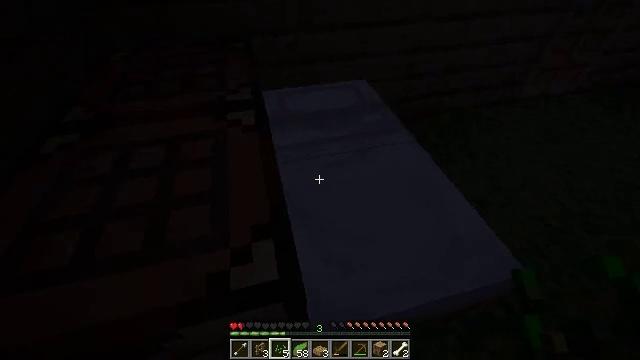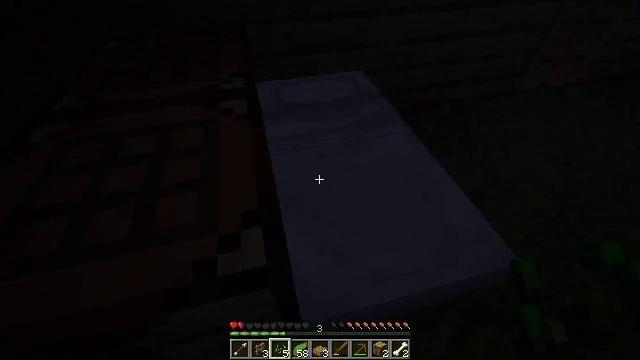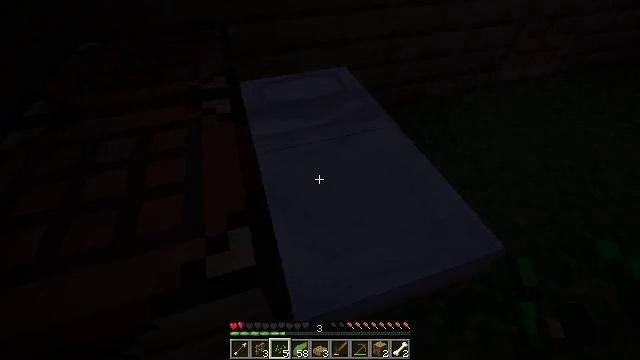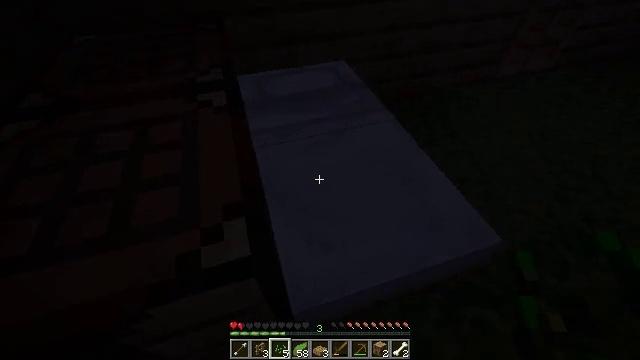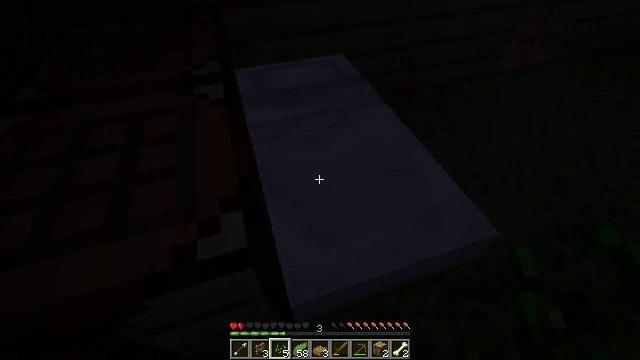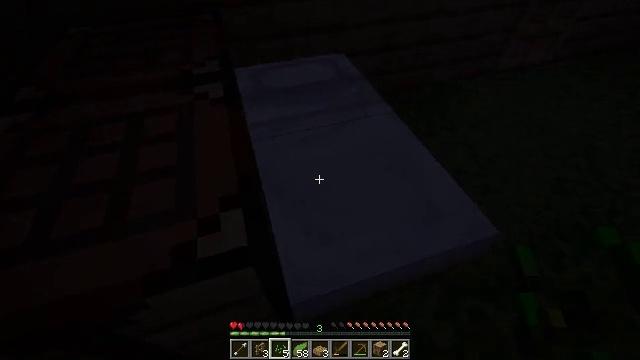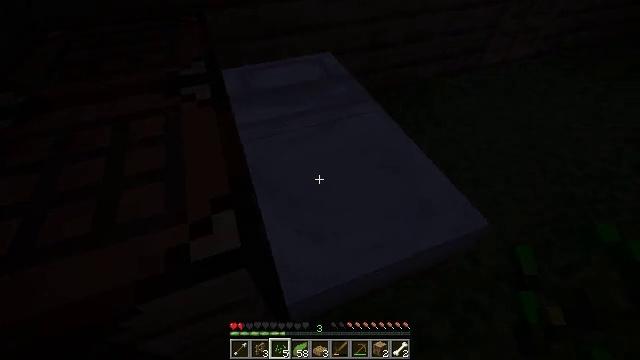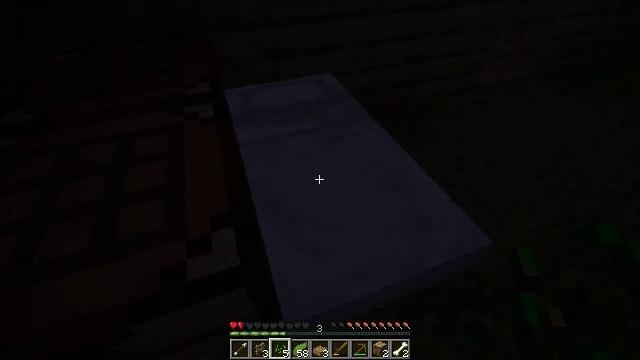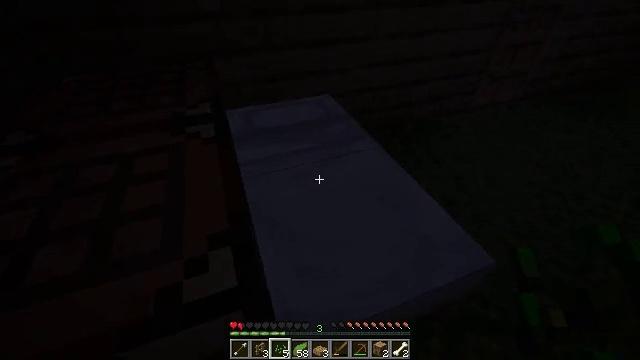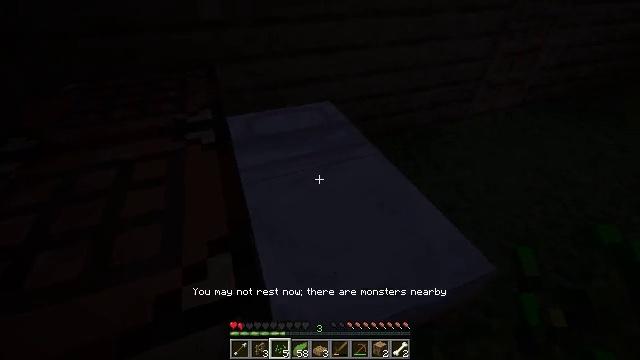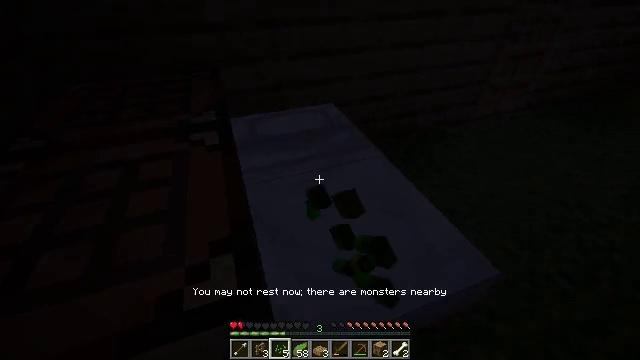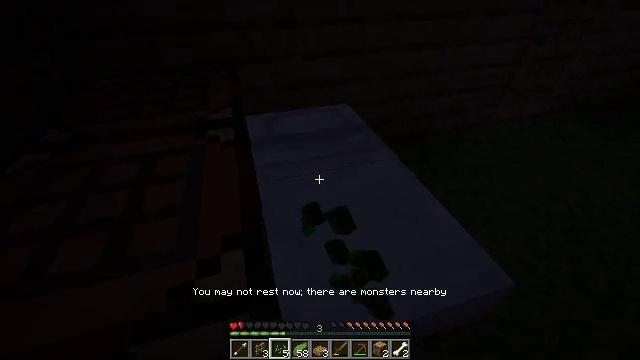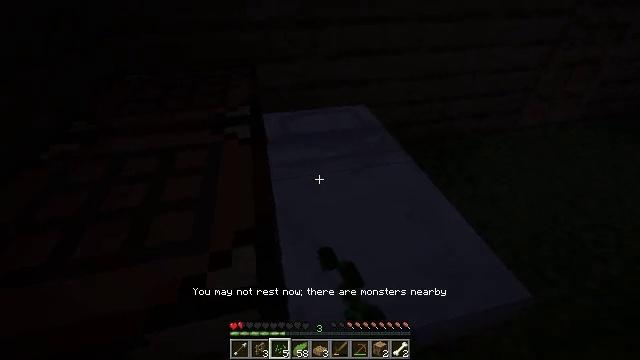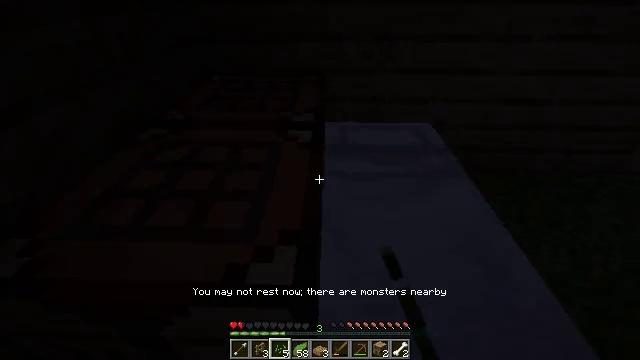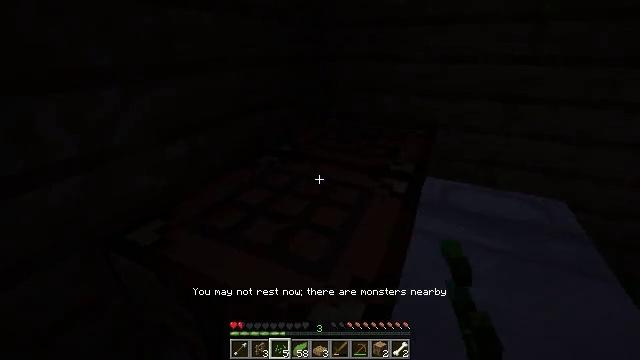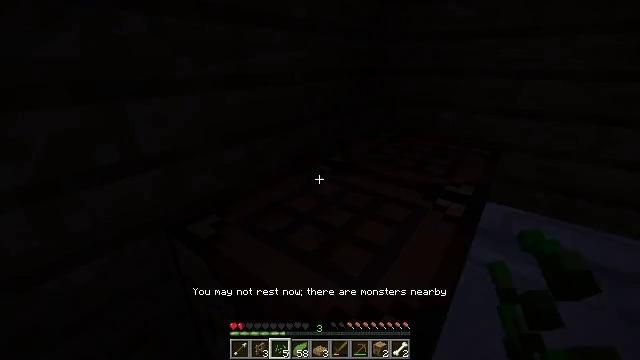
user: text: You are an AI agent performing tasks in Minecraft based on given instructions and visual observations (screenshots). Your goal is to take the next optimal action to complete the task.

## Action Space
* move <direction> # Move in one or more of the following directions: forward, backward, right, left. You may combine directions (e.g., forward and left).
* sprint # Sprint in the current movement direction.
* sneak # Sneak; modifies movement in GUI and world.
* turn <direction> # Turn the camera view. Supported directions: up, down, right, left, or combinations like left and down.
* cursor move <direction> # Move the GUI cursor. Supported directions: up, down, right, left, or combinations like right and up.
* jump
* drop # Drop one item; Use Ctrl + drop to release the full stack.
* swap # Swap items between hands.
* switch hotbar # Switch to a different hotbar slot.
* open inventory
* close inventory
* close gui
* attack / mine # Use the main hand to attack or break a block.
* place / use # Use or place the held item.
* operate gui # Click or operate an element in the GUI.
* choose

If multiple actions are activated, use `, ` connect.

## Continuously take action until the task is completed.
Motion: motion action
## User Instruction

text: Combat the zombie.
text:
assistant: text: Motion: turn down
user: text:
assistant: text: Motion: turn right
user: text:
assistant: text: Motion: no_op
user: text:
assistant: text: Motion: turn down, use / place
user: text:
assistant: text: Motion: use / place
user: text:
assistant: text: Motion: turn right, use / place
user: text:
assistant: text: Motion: turn up
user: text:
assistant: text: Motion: turn up
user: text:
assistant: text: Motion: turn up
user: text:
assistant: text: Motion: no_op
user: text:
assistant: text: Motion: turn left
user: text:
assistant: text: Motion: turn left
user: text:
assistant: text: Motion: turn left and up
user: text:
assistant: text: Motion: turn left and up
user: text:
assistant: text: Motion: turn left and up
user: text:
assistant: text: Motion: no_op
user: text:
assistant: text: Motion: no_op
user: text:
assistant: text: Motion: no_op
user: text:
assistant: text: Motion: no_op
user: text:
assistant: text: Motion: no_op
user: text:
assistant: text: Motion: no_op
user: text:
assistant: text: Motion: no_op
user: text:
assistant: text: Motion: turn left
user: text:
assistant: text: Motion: turn left and down
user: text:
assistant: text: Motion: turn left and down
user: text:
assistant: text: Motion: turn left
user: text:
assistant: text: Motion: turn left and up
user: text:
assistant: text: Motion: turn left and up
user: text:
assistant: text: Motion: turn left and up
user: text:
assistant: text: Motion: turn left and up